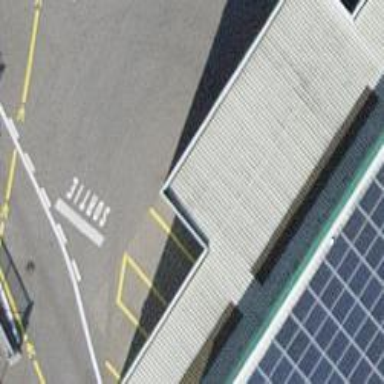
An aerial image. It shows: View of roof of building.